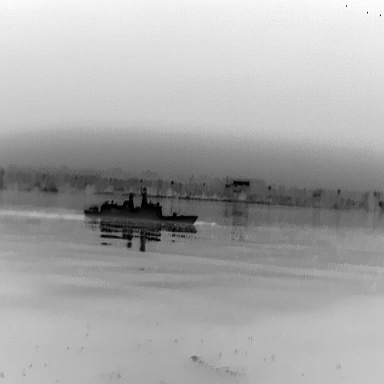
There is a warship in the infrared image.